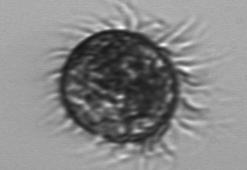
Label: Pelagostrobilidium